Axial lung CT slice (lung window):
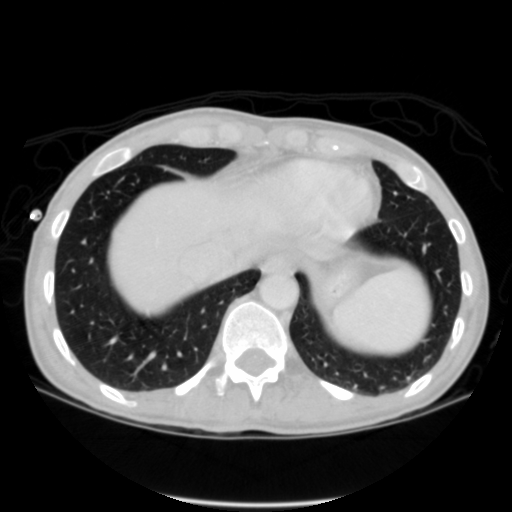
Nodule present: no